Question: I'm using fragments and tabHost and everything works pretty well. What I need to do is: When I press a button, it has to take me to another fragment and I need to change the indicator of tab:

When I press the button the fragment is changed but the tab indicator doesn't.
Right now, the indicator only changes when the Tab is pressed, but I want the same effect when I press a button. Is this possible?.
'''
public class AplicacionActivity extends FragmentActivity {
final public static String tagFragmentClientes = "fragmentClientes";
final public static String tagFragmentSettings = "fragmentSettings";
final public static String tagFragmentLogout = "fragmentLogout";
/*Principal fragments of the tabs*/
ClientesActivity fragmentClientes;
SettingsActivity fragmentSettings;
LogoutActivity fragmentLogout;
@Override
protected void onCreate(Bundle savedInstanceState) {
super.onCreate(savedInstanceState);
setContentView(R.layout.activity_aplicacion);
fragmentClientes = new ClientesActivity();
fragmentSettings = new SettingsActivity();
fragmentLogout = new LogoutActivity();
mTabHost = (TabHost)findViewById(android.R.id.tabhost);
mTabHost.setOnTabChangedListener(listener);
mTabHost.setup();
initializeTab();
}
public void initializeTab() {
Resources res = getResources();
TabHost.TabSpec spec = mTabHost.newTabSpec(tagFragmentClientes);
spec.setContent(new TabHost.TabContentFactory() {
public View createTabContent(String tag) {
return findViewById(android.R.id.tabcontent);
}
});
spec.setIndicator(" Clientes ", res.getDrawable(R.drawable.clientes));
mTabHost.addTab(spec);
spec = mTabHost.newTabSpec(tagFragmentSettings);
spec.setContent(new TabHost.TabContentFactory() {
public View createTabContent(String tag) {
return findViewById(android.R.id.tabcontent);
}
});
spec.setIndicator(" Settings ",res.getDrawable(R.drawable.settings));
mTabHost.addTab(spec);
spec = mTabHost.newTabSpec(tagFragmentLogout);
spec.setContent(new TabHost.TabContentFactory() {
public View createTabContent(String tag) {
return findViewById(android.R.id.tabcontent);
}
});
spec.setIndicator(" Logout ",res.getDrawable(R.drawable.logouticon));
mTabHost.addTab(spec);
}
TabHost.OnTabChangeListener listener = new TabHost.OnTabChangeListener() {
public void onTabChanged(String tabId) {
/*Set current tab..*/
if(tabId.equals(tagFragmentClientes)){
pushFragments(tagFragmentClientes, fragmentClientes, false);
}else if(tabId.equals(tagFragmentSettings)){
pushFragments(tagFragmentSettings, fragmentSettings, false);
}else if(tabId.equals(tagFragmentLogout)){
mostrarAvisoCierreApp();
//nos saque el aviso de nuevo si lo volvemos a presionar.
mTabHost.getCurrentTabView().setOnTouchListener(new OnTouchListener(){
@Override
public boolean onTouch(View v, MotionEvent event){
if (event.getAction() == MotionEvent.ACTION_DOWN){
if (mTabHost.getCurrentTabTag().equals(tagFragmentLogout)){
mostrarAvisoCierreApp();
}
}
return false;
}
});
}
}
};
public void pushFragments(String tag, Fragment fragment, boolean backStack){
FragmentManager manager = getSupportFragmentManager();
FragmentTransaction ft = manager.beginTransaction();
ft.replace(android.R.id.tabcontent, fragment, tag);
if(backStack){
ft.addToBackStack(null);
}
ft.commit();
}
}
'''
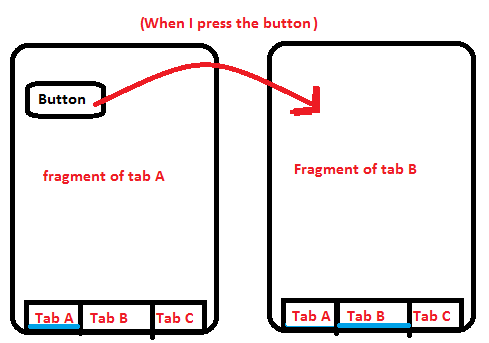
Answer: Call 'tabHost.setCurrentTab(n)'
Where 'tabHost' is the widget and 'n' is the position of the tab to select.